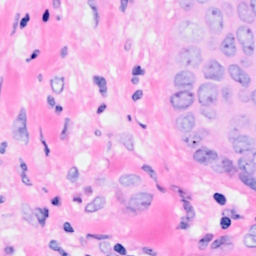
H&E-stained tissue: Breast